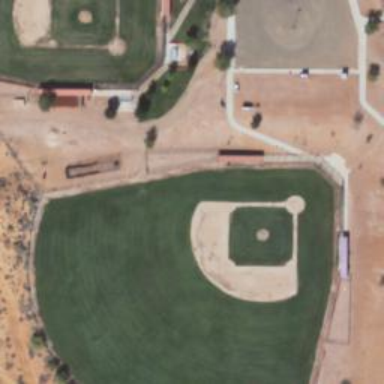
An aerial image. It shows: Baseball pitch for leisure land activities.